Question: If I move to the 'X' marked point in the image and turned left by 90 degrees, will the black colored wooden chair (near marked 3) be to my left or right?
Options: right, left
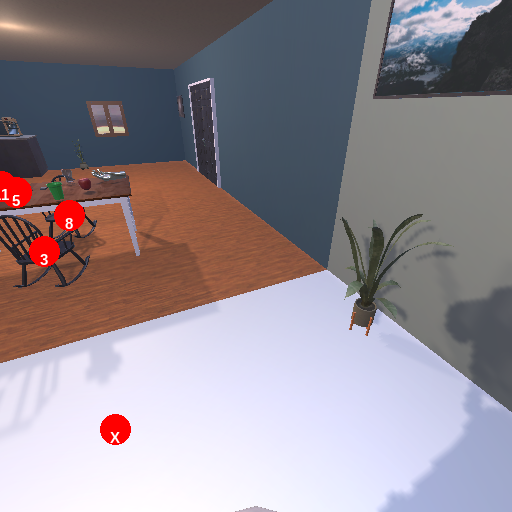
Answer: right